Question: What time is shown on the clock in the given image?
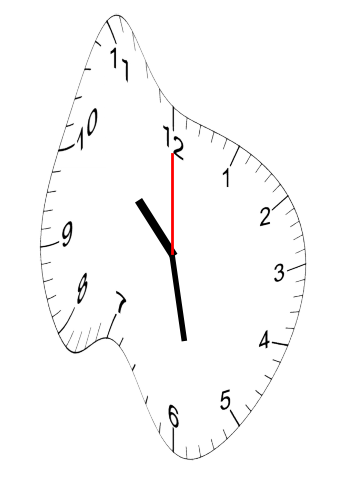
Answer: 10:28:00